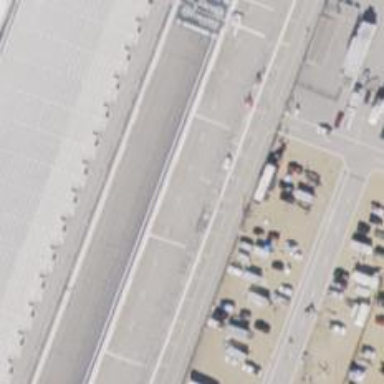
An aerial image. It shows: Motor sport raceway with asphalt surface.